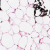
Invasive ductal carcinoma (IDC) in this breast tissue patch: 0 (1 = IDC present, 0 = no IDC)